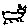
Label: cat